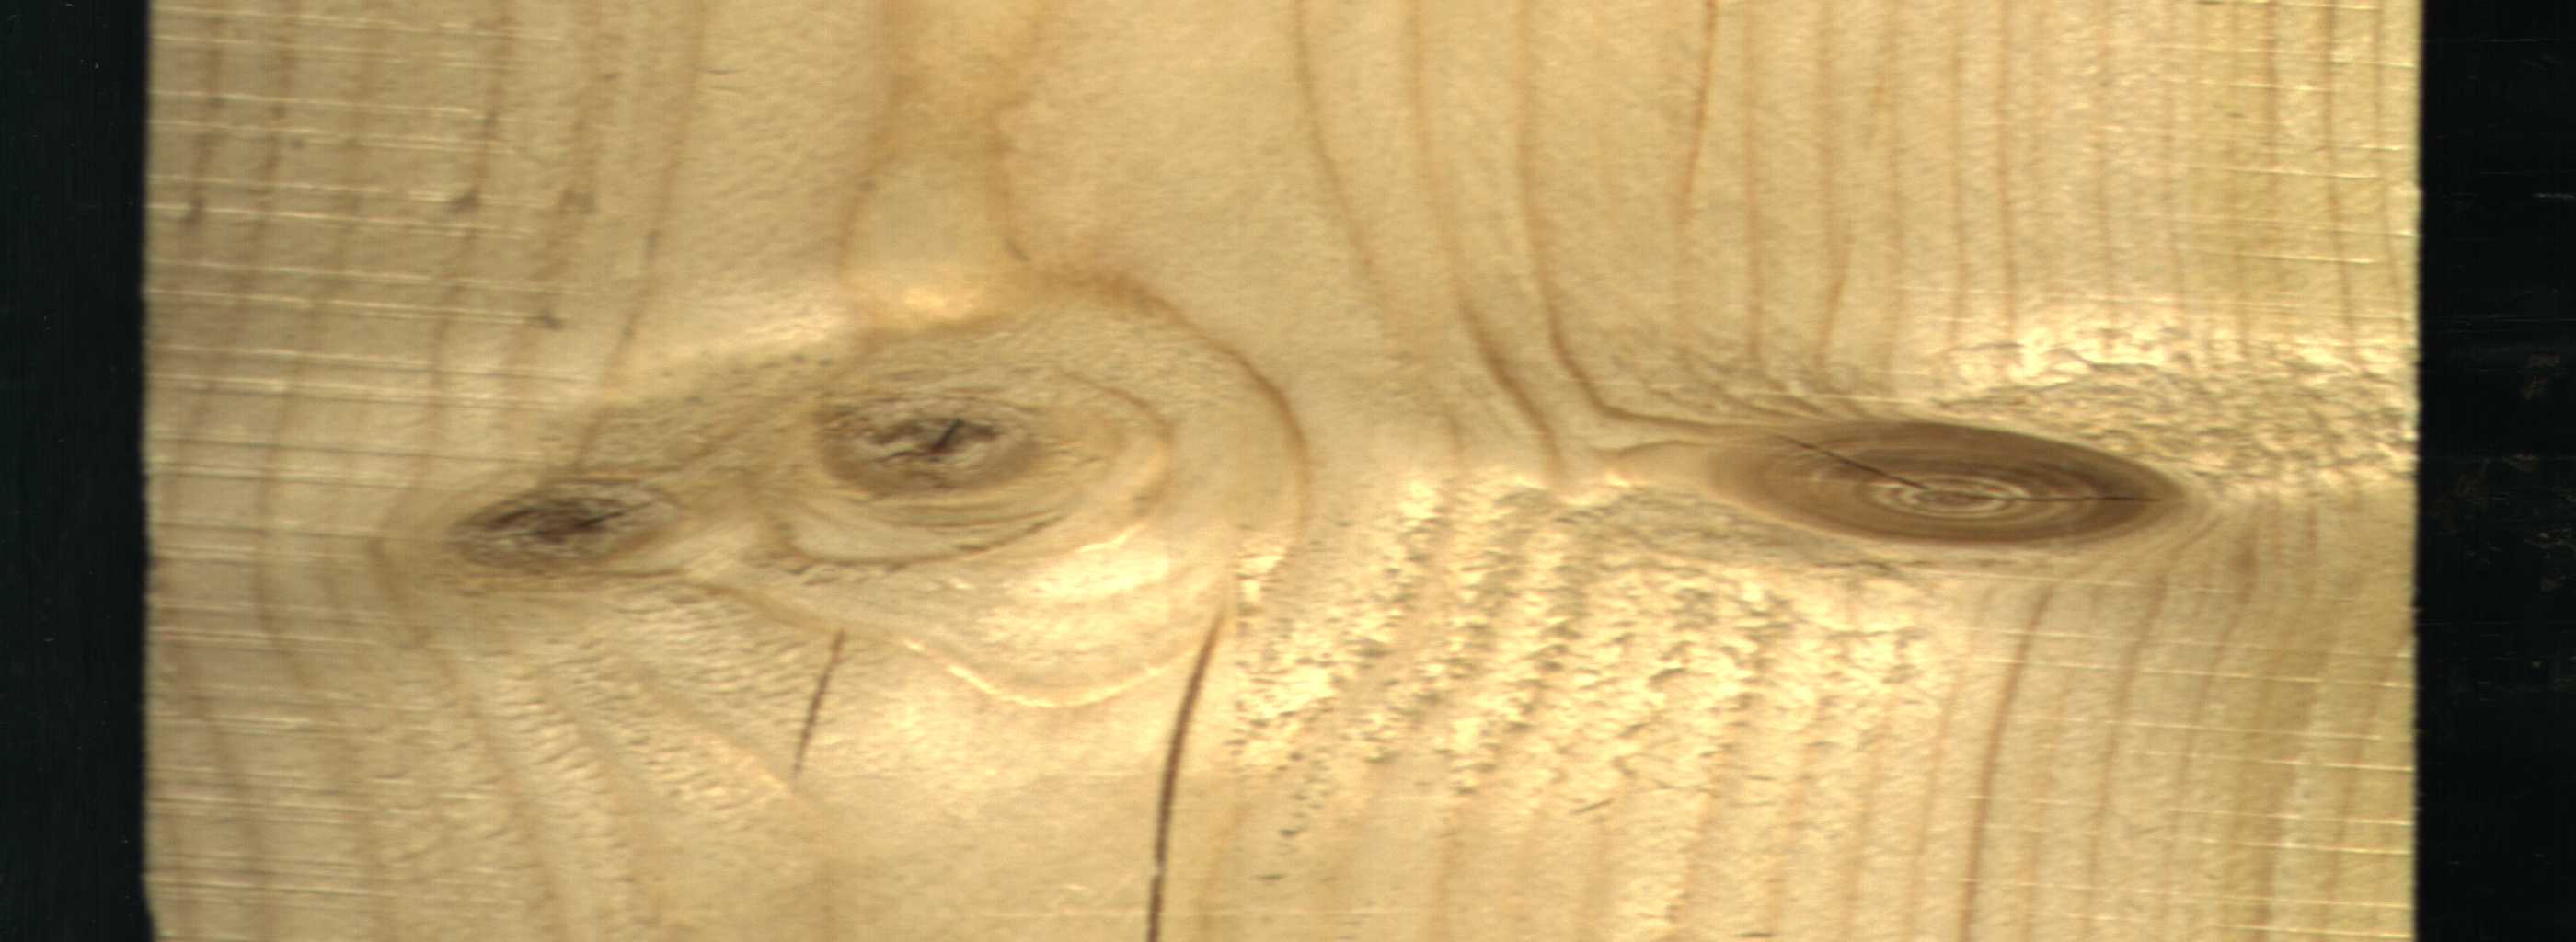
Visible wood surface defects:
Crack
knot_with_crack
Live_Knot
Live_Knot